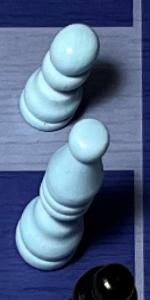
Label: Bishop_White